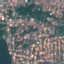
Land use / land cover: Residential